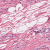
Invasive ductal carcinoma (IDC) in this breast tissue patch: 0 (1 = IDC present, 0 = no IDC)